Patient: sex M, age 57
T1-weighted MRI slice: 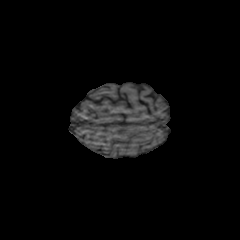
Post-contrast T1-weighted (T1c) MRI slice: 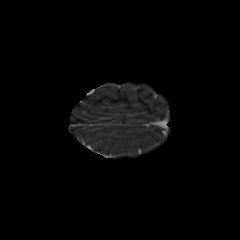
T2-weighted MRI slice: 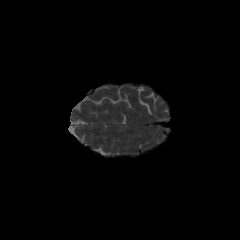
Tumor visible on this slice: no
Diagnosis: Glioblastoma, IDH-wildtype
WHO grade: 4